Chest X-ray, AP view. Patient: 34 years old, sex M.
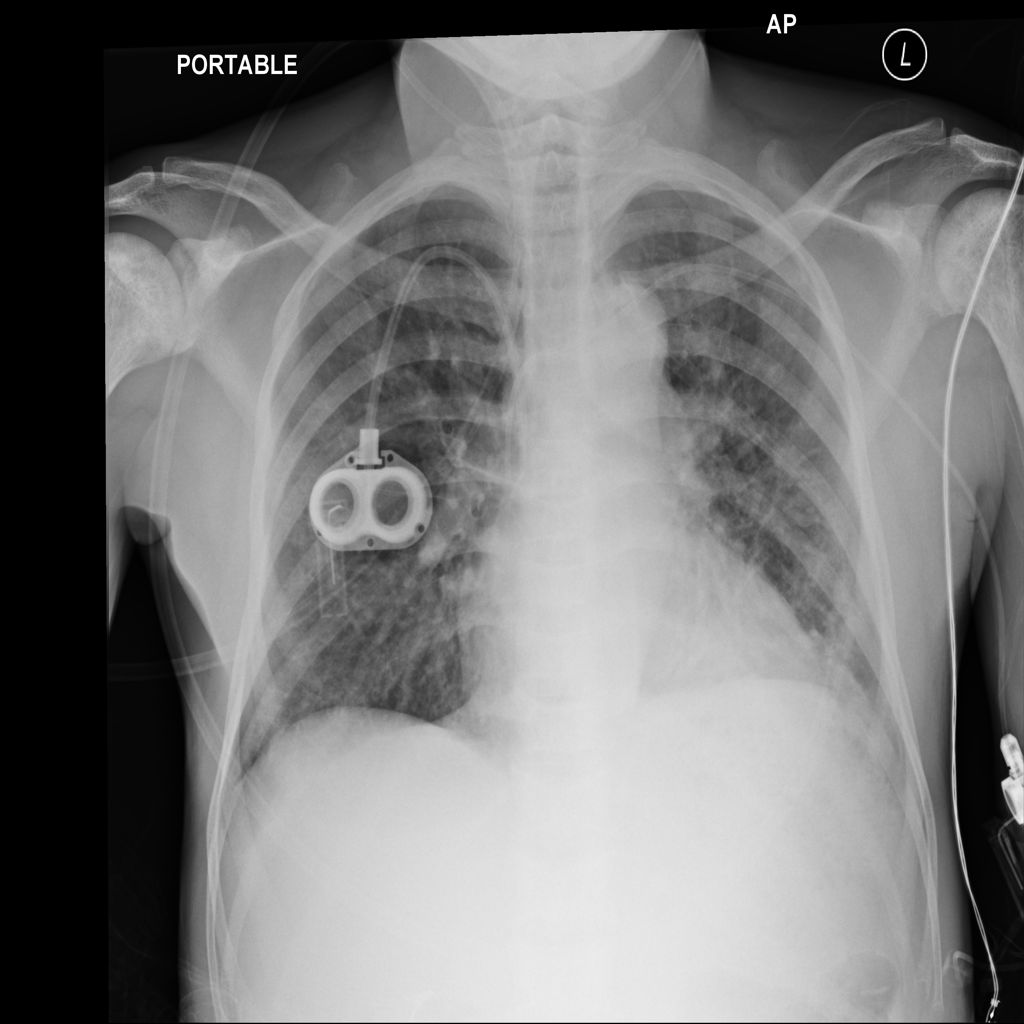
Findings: No Finding